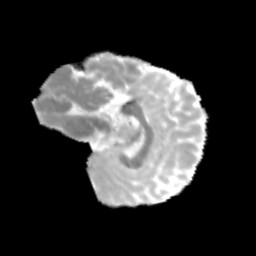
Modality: MD
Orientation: sagittal
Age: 11
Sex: male
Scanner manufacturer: siemens
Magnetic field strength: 3 T
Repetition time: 3.8 s
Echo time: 0.07 s